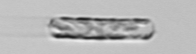
Label: Dactyliosolen_fragilissimus